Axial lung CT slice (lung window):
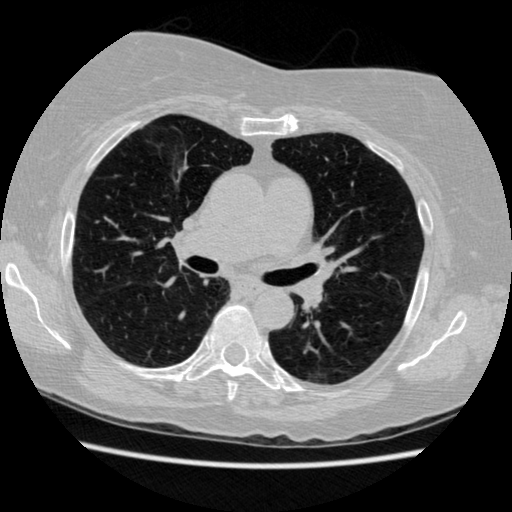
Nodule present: no